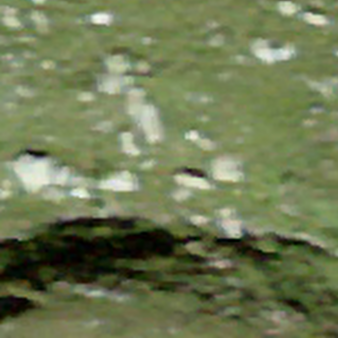
Label: bouldering_area